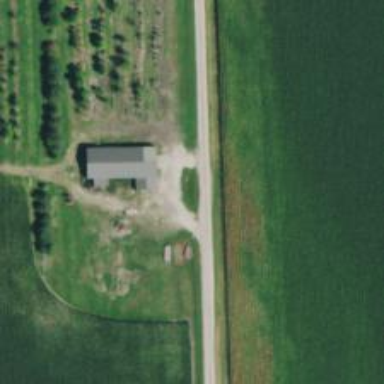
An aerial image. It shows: Driveway leading to service road.